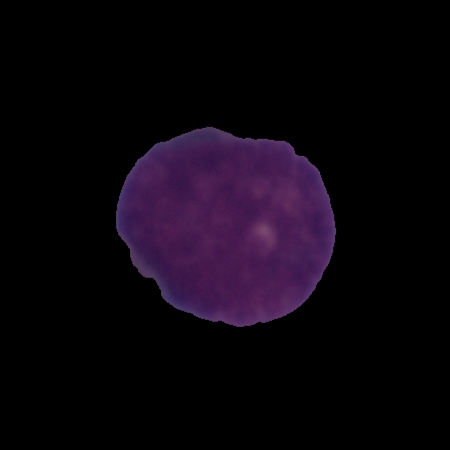
Label: cancer